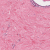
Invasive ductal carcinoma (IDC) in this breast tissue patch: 0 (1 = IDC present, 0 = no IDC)